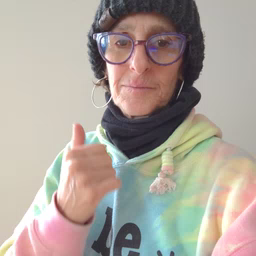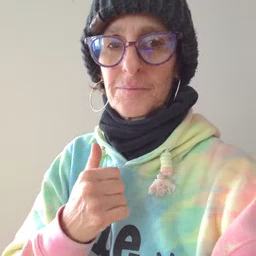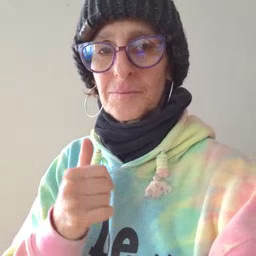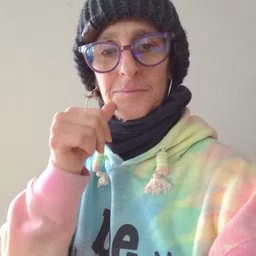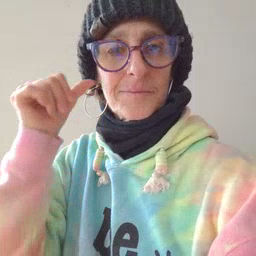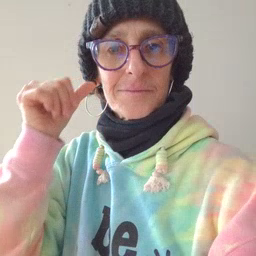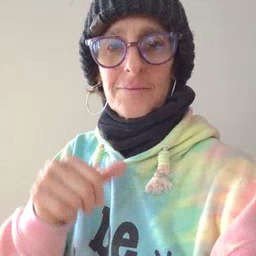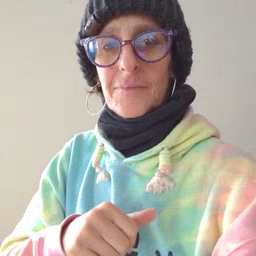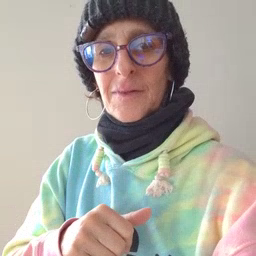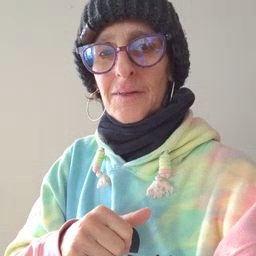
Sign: yesterday